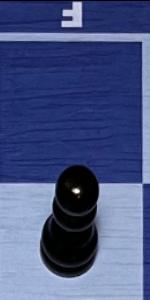
Label: Pawn_Black